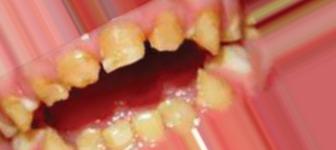
Condition: Tooth Discoloration